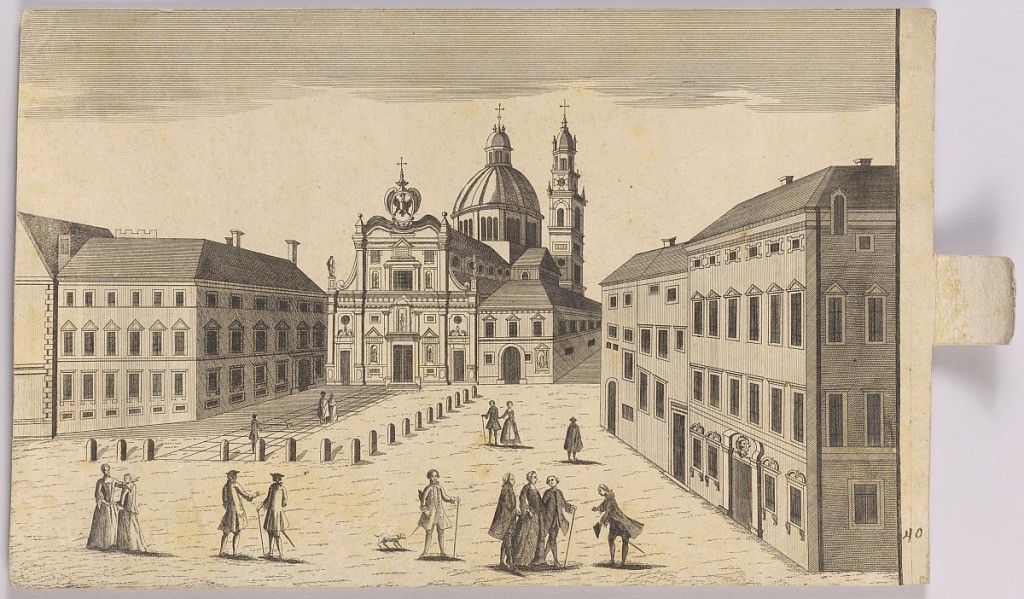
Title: Peep-Show Print
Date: mid-18th century
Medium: Engraving and brush and wash on paper
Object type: Print
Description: Peep-show print